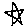
Label: star